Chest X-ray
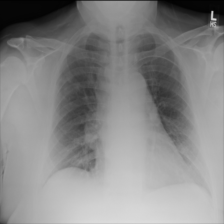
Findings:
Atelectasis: negative
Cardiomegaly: negative
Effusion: negative
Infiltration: negative
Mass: negative
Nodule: negative
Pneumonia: negative
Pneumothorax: negative
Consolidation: negative
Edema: negative
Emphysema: negative
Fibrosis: negative
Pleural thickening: negative
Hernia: negative